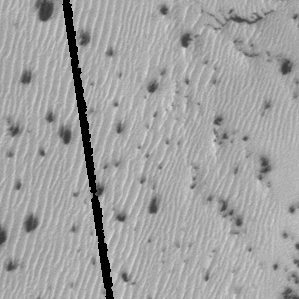
Label: frost